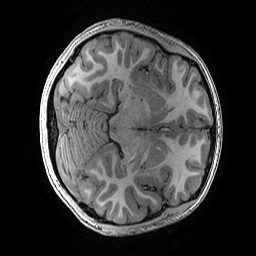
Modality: T1w
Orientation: axial
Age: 13
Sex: female
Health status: ill
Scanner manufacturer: ge
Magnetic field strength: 3 T
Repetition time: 0.007664 s
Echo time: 0.00342 s